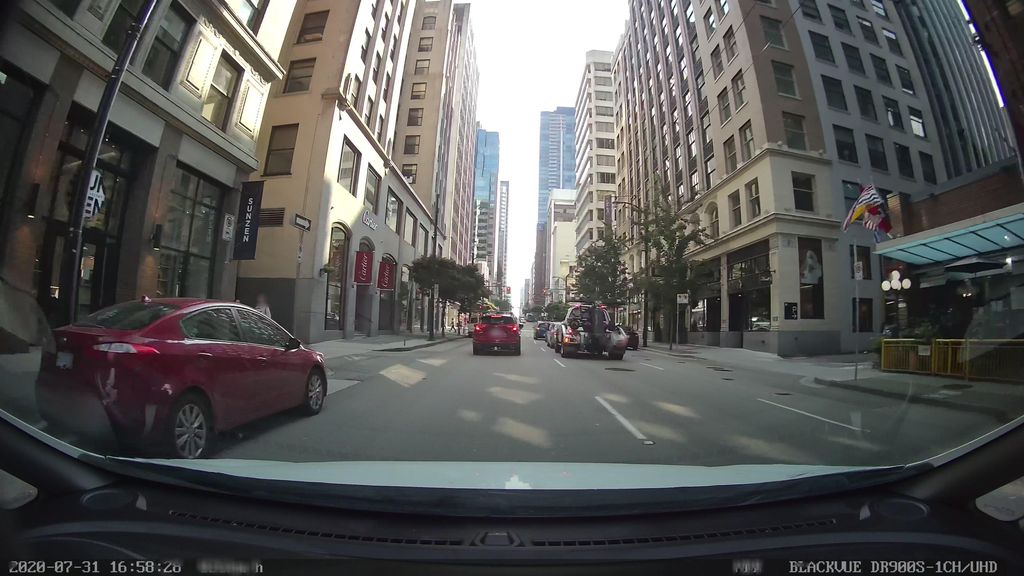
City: vancouver